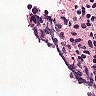
Metastatic tissue present: no